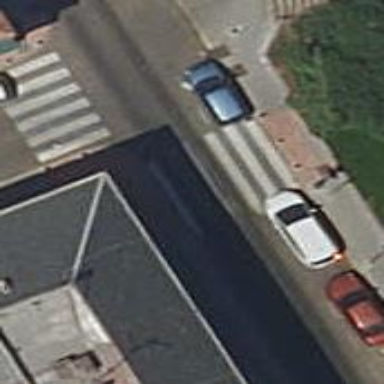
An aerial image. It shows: Uncontrolled crossing on the road.